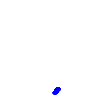
Particle: proton